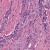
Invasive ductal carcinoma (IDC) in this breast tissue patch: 1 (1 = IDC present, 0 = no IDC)